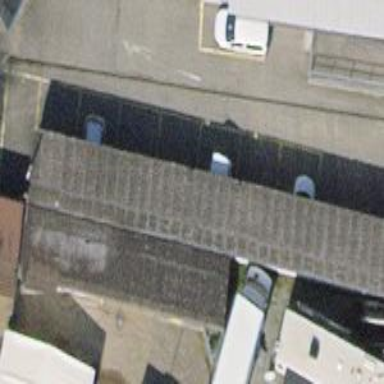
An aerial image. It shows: Parking surface on top of building's roof.